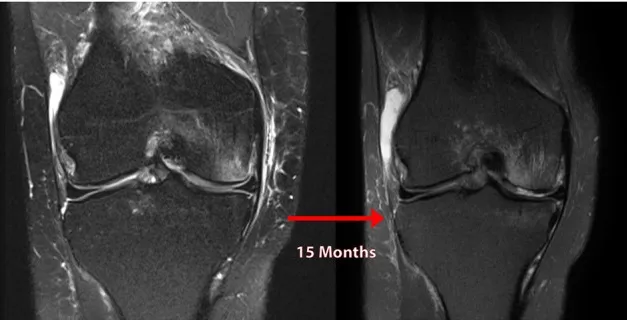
Coronal.
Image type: radiology (mri)